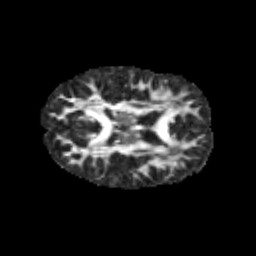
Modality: FA
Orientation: axial
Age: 10
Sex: male
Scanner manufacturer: siemens
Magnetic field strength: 3 T
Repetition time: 3.8 s
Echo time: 0.07 s